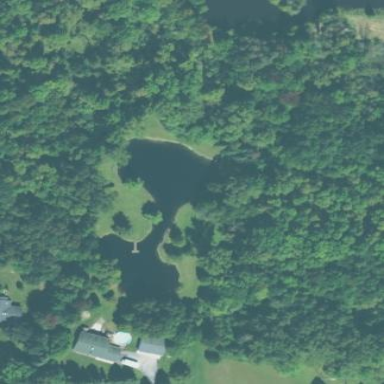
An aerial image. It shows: Serene pond surrounded by nature.